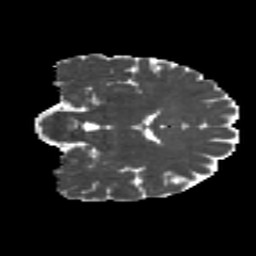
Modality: MD
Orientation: coronal
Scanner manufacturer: siemens
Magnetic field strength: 3 T
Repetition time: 4.16 s
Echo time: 0.0806 s